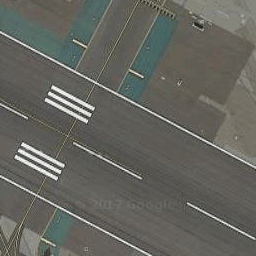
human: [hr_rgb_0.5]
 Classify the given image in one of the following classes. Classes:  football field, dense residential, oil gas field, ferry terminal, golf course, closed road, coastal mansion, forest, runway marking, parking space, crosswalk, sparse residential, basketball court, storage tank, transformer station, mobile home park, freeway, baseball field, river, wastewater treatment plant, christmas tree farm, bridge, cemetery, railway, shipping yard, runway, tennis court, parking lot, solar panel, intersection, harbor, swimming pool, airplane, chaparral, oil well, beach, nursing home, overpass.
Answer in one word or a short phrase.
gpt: runway